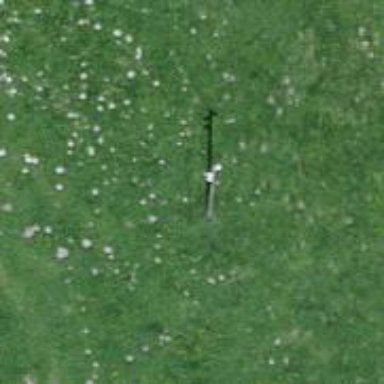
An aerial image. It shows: Power pole.